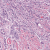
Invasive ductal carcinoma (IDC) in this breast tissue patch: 1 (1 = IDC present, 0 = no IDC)